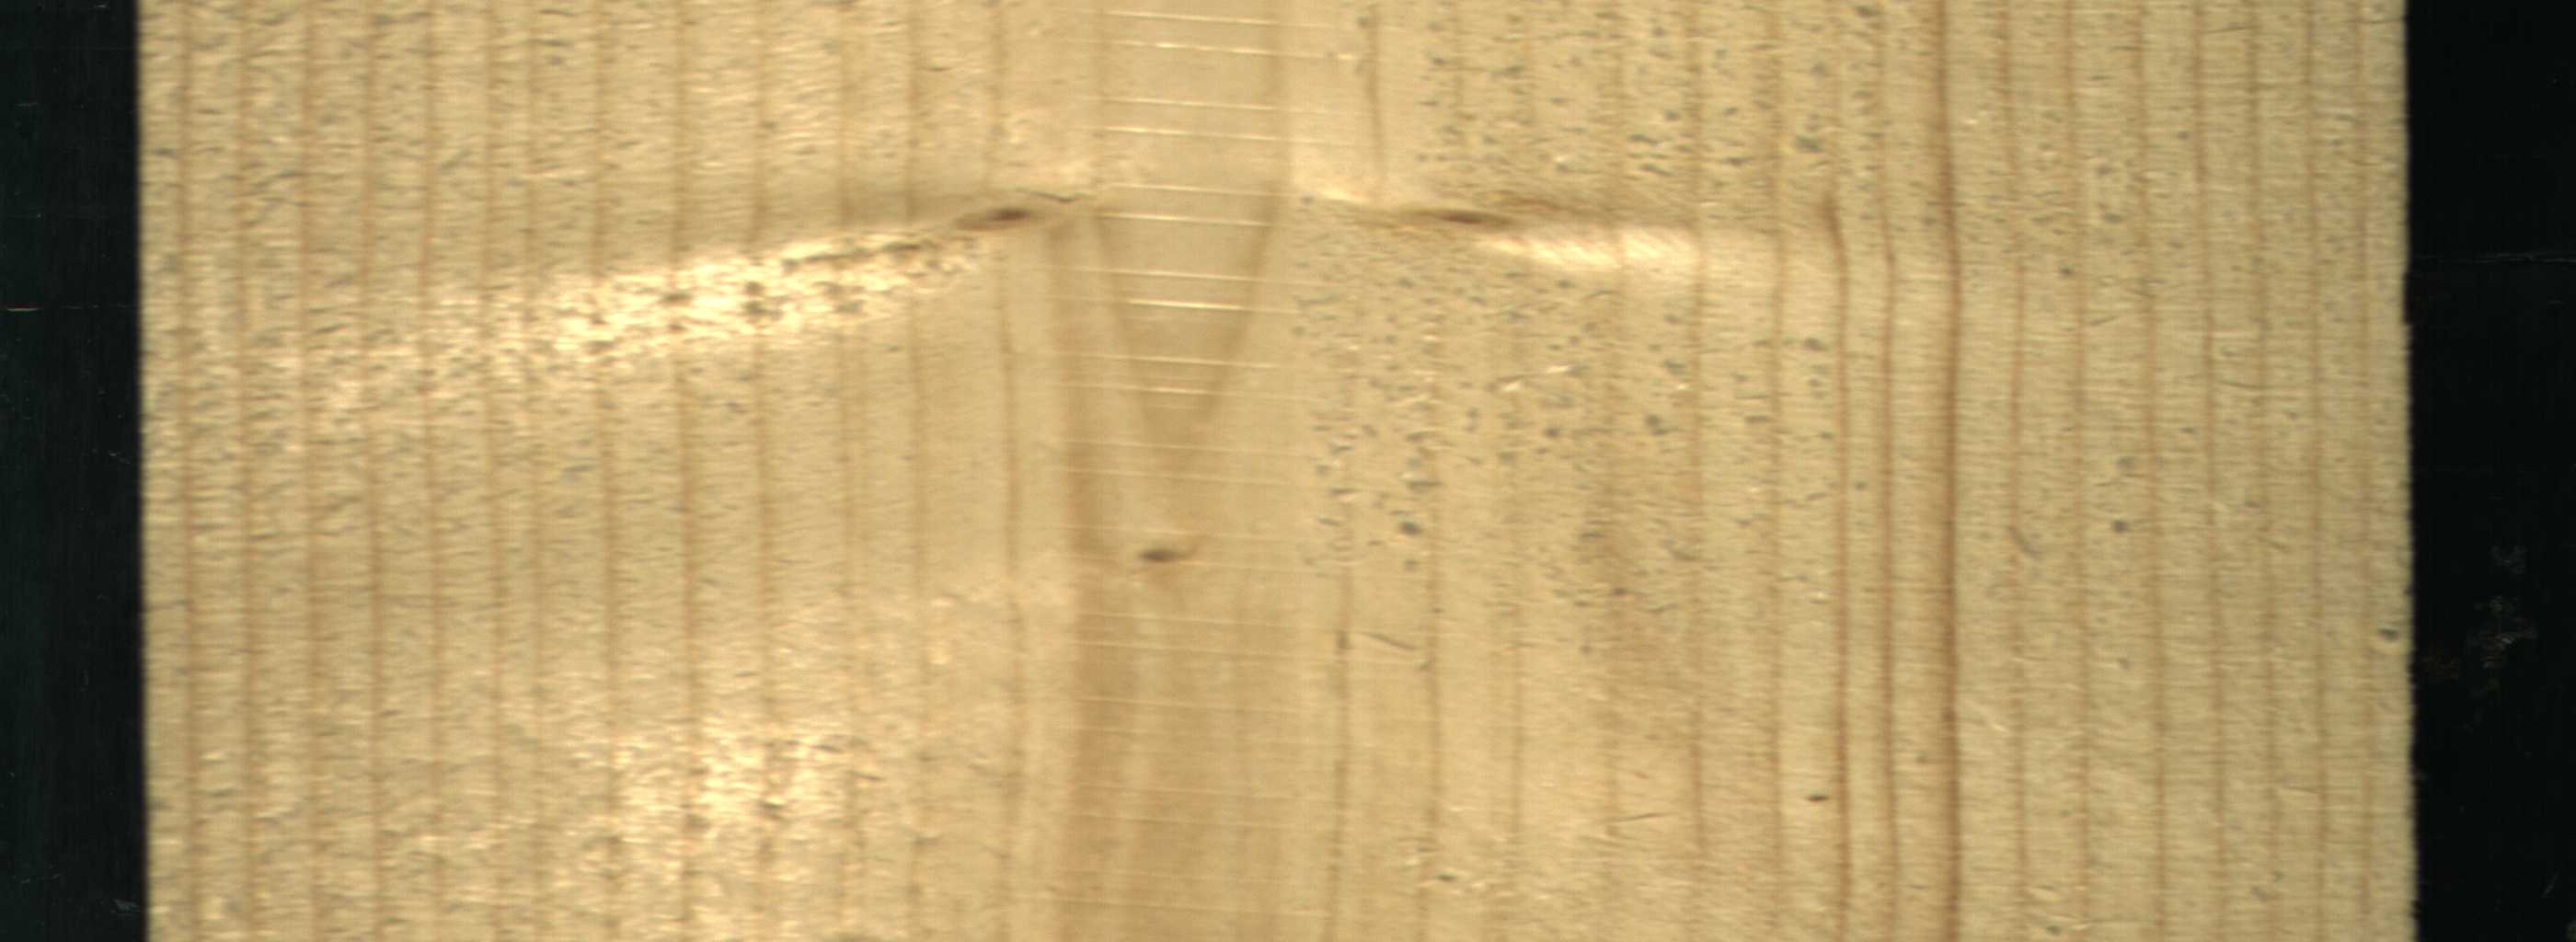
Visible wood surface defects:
Live_Knot
Live_Knot
Live_Knot